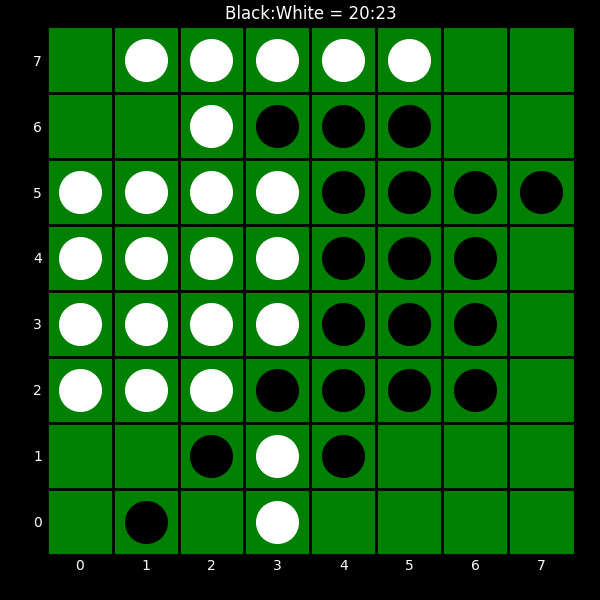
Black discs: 20
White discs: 23